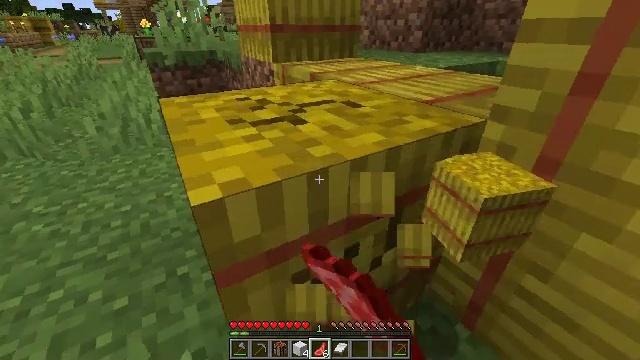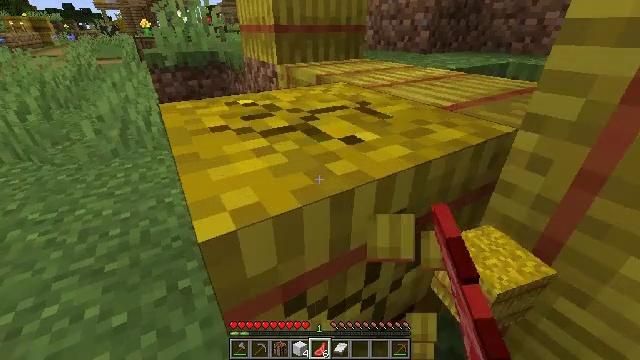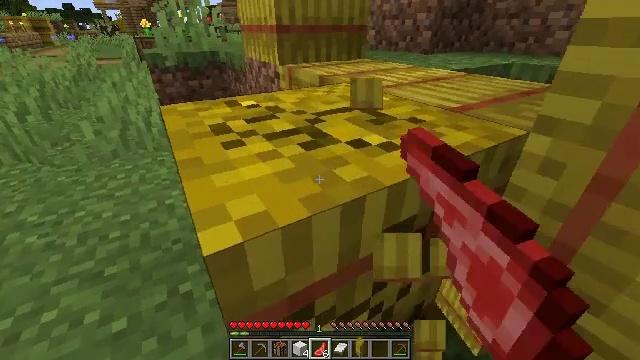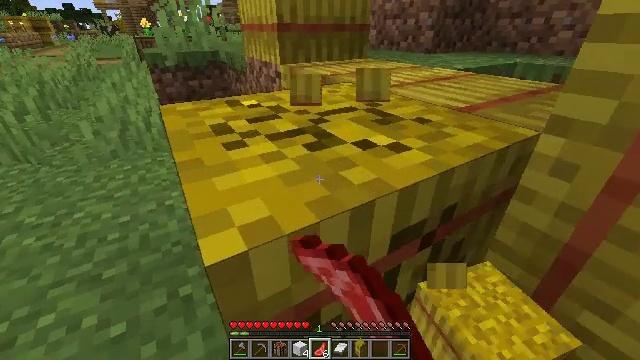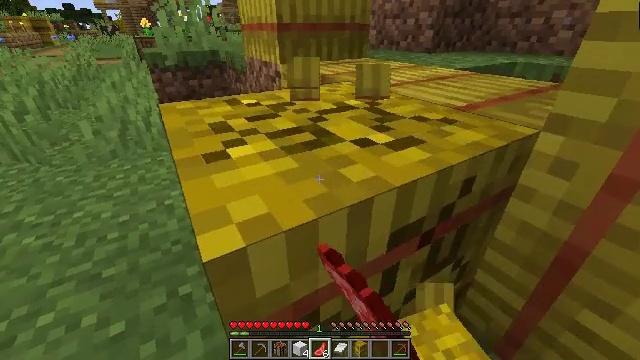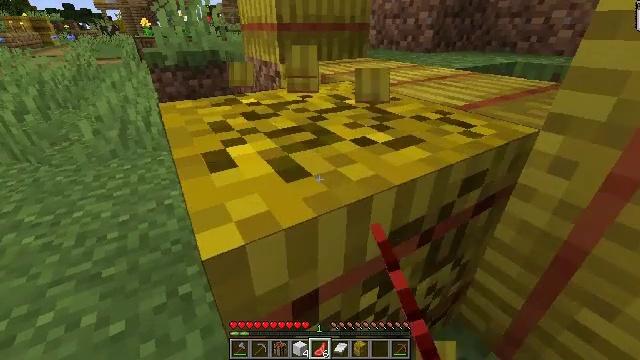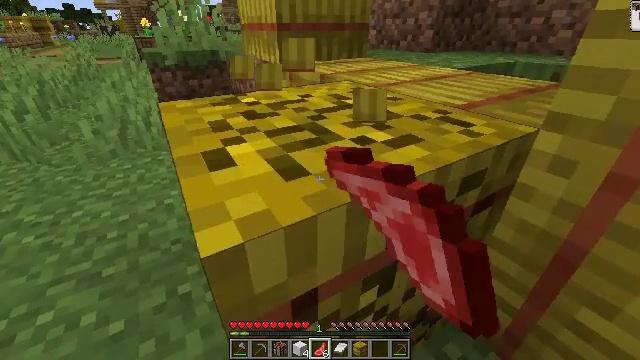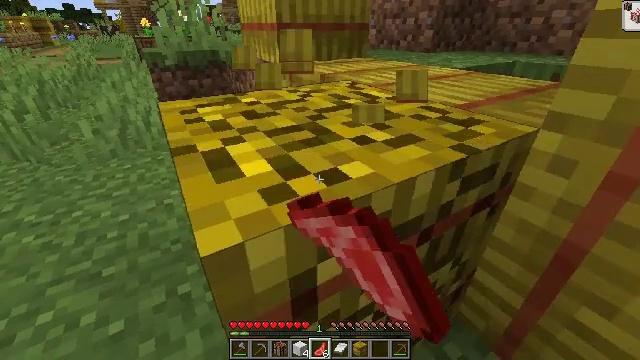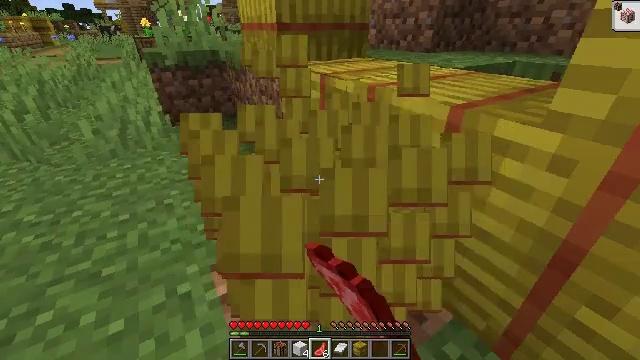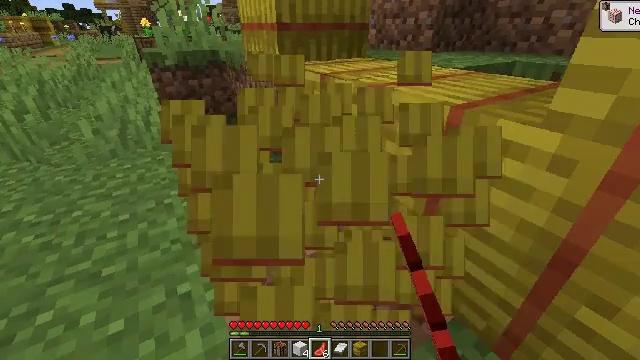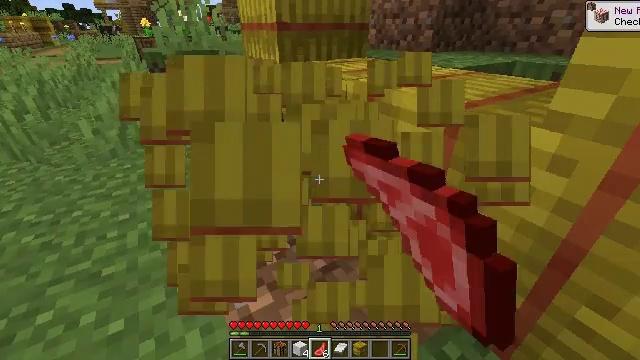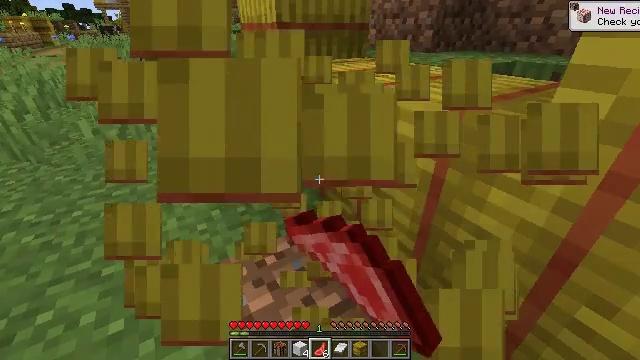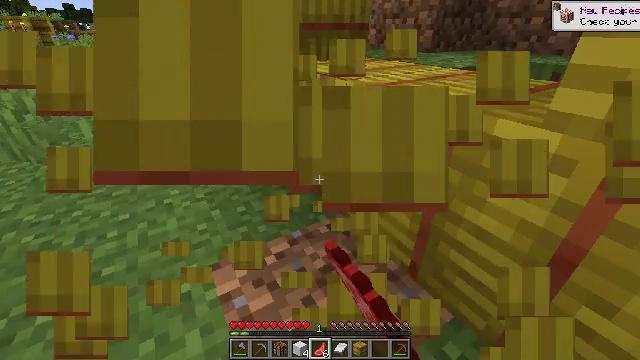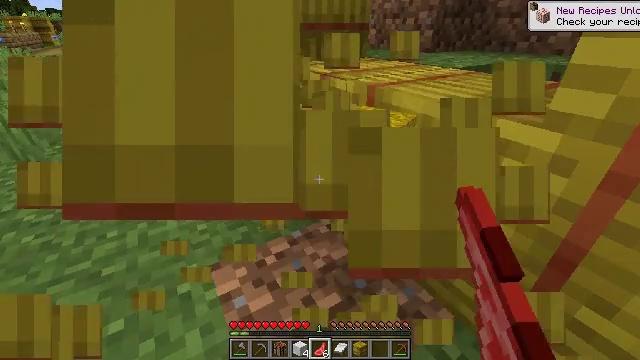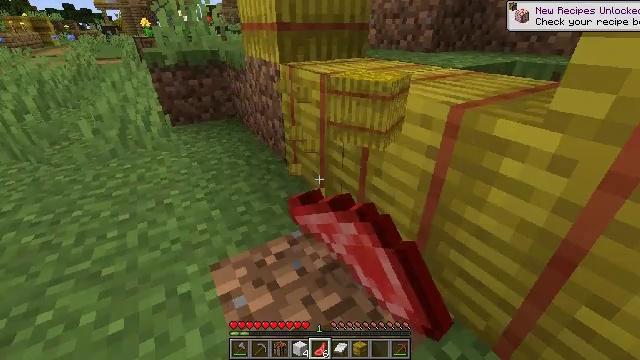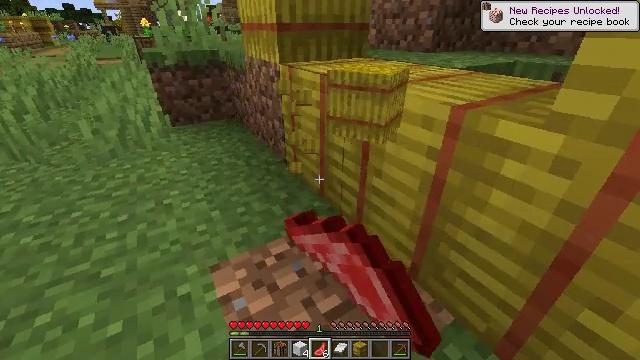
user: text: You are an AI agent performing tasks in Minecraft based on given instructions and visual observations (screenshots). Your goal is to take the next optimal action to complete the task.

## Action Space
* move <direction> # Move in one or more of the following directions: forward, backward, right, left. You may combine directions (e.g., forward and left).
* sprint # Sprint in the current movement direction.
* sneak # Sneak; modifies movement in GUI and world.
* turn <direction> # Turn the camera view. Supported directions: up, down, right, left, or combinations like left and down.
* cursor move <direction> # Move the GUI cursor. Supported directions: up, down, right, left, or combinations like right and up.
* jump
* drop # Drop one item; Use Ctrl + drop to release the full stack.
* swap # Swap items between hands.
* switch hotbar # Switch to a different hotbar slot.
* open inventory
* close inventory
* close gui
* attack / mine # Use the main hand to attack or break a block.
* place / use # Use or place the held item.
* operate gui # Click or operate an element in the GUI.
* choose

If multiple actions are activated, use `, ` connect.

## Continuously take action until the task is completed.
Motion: motion action
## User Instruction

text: Attack the hay block to get hay.
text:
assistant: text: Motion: move forward and move left, sneak, attack / mine
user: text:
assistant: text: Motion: sneak, attack / mine
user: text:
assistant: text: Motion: sneak, attack / mine
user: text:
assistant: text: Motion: sneak, attack / mine
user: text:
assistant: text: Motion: sneak, attack / mine
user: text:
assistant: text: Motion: sneak, attack / mine
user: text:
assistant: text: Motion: sneak, attack / mine
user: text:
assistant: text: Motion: sneak, attack / mine
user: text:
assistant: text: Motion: sneak, attack / mine
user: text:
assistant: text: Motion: sneak, attack / mine
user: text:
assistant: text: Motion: sneak, attack / mine
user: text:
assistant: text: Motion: sneak, attack / mine
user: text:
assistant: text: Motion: sneak, attack / mine
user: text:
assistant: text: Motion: sneak, attack / mine
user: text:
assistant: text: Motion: move forward, sneak, attack / mine
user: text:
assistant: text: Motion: move forward and move left, sneak, turn right and up, attack / mine
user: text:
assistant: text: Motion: move forward and move left, sneak, turn right and up, attack / mine
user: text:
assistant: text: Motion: move forward and move left, sneak, turn right and up, attack / mine
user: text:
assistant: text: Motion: move forward and move left, sneak, turn right, attack / mine
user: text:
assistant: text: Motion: move forward and move left, sneak, turn right, attack / mine
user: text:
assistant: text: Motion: move forward, sneak, turn right, attack / mine
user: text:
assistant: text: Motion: move forward, sneak, attack / mine
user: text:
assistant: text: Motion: move forward, sneak, attack / mine
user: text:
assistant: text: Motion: sneak, attack / mine
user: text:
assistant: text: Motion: sneak, turn right, attack / mine
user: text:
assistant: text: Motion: sneak, turn right, attack / mine
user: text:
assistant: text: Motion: sneak, attack / mine
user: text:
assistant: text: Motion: sneak, attack / mine
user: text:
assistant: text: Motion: sneak, attack / mine
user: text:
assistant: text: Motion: sneak, attack / mine